Question: How I can modify the following code to have a plot between x and y (scatter plot) and the fitted values X0.025 and y=X0.975 as the curves (lines) on the plot. (please run 'plot(m6)' to see the plot which I am looking for to make by 'ggplot')
'''
library(quantregGrowth)
data(growthData)
m6<-gcrq(y~ps(x, lambda=seq(0,100,l=20)), tau=c(0.025,0.975), n.boot=10,
data=growthData)
plot(m6)
'''
I tried to make this plot by ggplot and here is the code:
'''
library(ggplot2)
library(plotly)
temp <- data.frame(m6$fitted)
growthData_b <- cbind(growthData, temp)
a <- ggplot(data=growthData_b, aes(x, y=X0.025)) + geom_line() +
geom_line(data=growthData_b, aes(x, y=X0.975), color = "red") + theme_bw()
'''

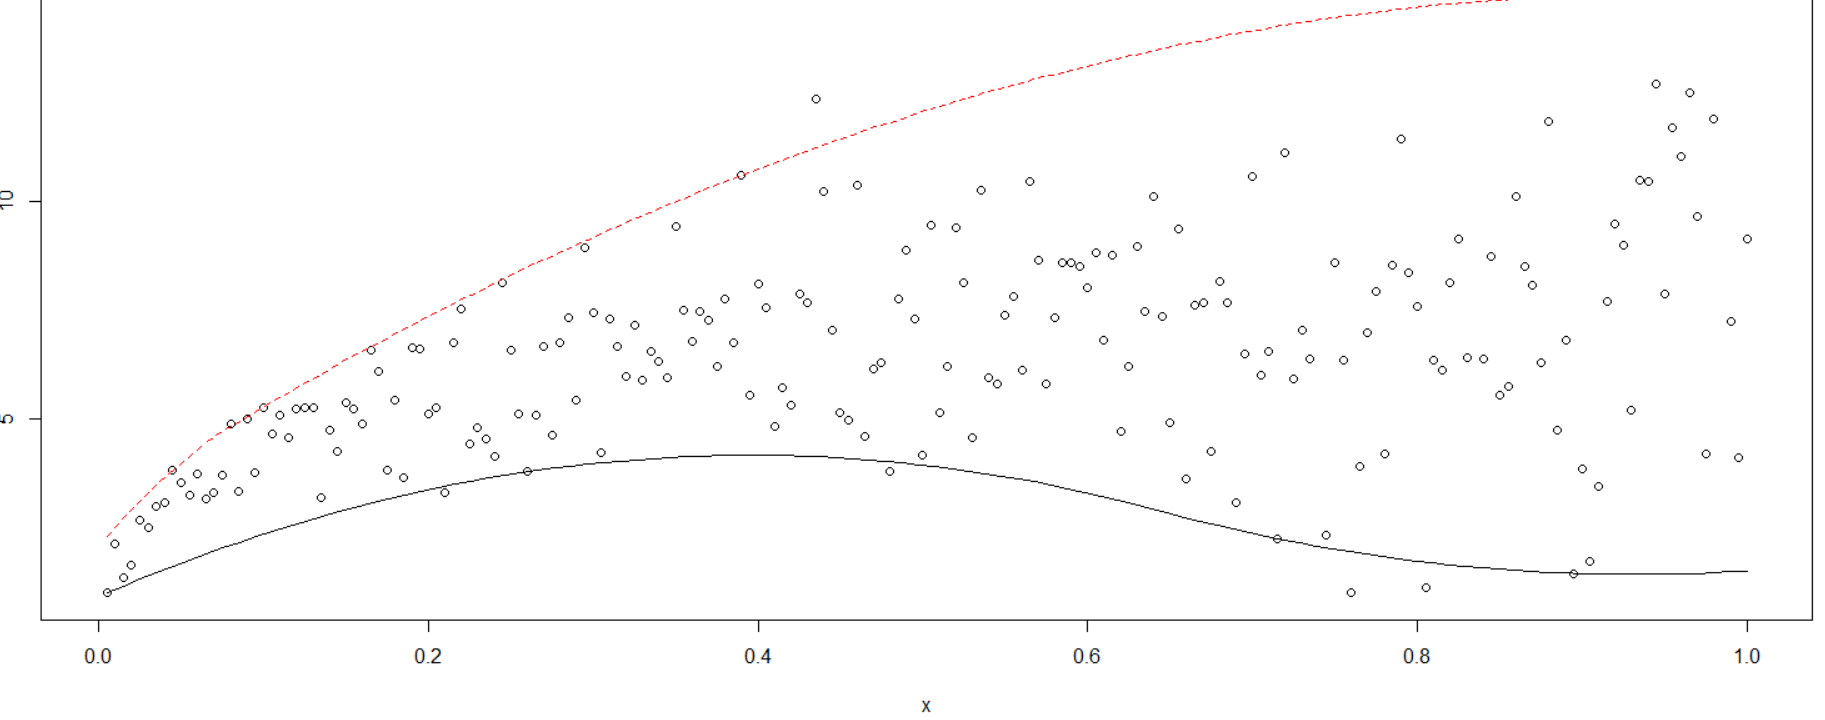
Answer: Are you looking for this?
'''
ggplot(data=growthData_b, aes(x, y=X0.025)) +
geom_line() +
geom_line(data=growthData_b, aes(x, y=X0.975), color = "red", linetype = 2) +
theme_bw() +
geom_point(aes(x=x, y=y), shape = 1)
'''